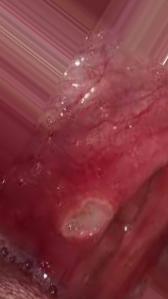
Condition: Mouth Ulcer